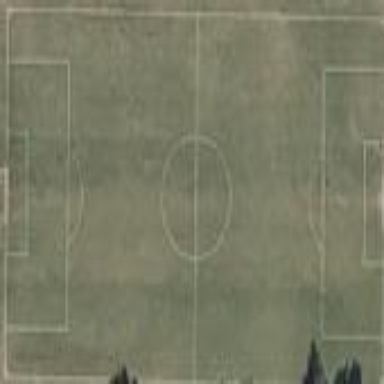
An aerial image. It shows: Soccer pitch designated for leisure and sports activities.